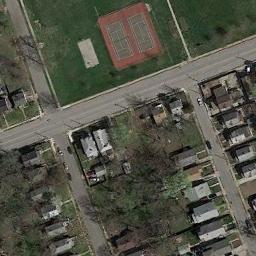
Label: tennis_court